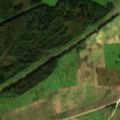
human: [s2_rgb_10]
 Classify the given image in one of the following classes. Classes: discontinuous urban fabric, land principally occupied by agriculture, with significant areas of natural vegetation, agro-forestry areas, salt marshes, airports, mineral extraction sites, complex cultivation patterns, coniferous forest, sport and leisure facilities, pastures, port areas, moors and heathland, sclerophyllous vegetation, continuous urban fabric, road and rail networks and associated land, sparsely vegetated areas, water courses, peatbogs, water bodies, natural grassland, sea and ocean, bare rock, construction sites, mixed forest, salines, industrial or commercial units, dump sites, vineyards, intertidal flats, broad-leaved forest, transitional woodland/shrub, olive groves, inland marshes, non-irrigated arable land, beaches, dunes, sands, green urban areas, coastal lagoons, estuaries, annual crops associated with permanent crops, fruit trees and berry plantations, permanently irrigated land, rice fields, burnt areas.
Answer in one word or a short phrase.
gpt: non-irrigated arable land, complex cultivation patterns, broad-leaved forest, mixed forest, transitional woodland/shrub